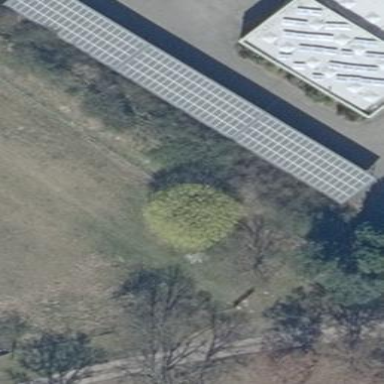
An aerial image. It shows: Small solar photovoltaic panel generator inside building.